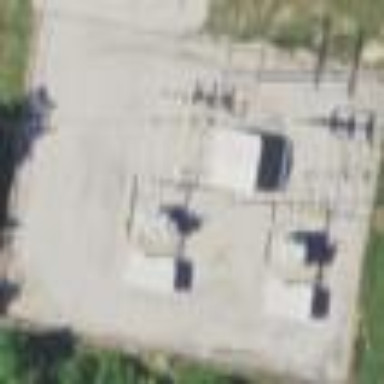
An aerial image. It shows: Distribution level power substation.